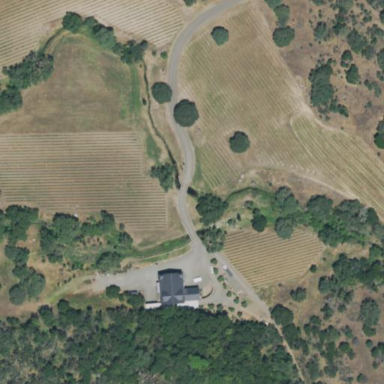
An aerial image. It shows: Vineyard with wine grapes as the main crop.